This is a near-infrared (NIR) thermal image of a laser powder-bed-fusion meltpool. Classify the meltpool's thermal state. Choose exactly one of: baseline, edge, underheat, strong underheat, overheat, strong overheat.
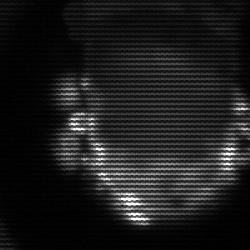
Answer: baseline